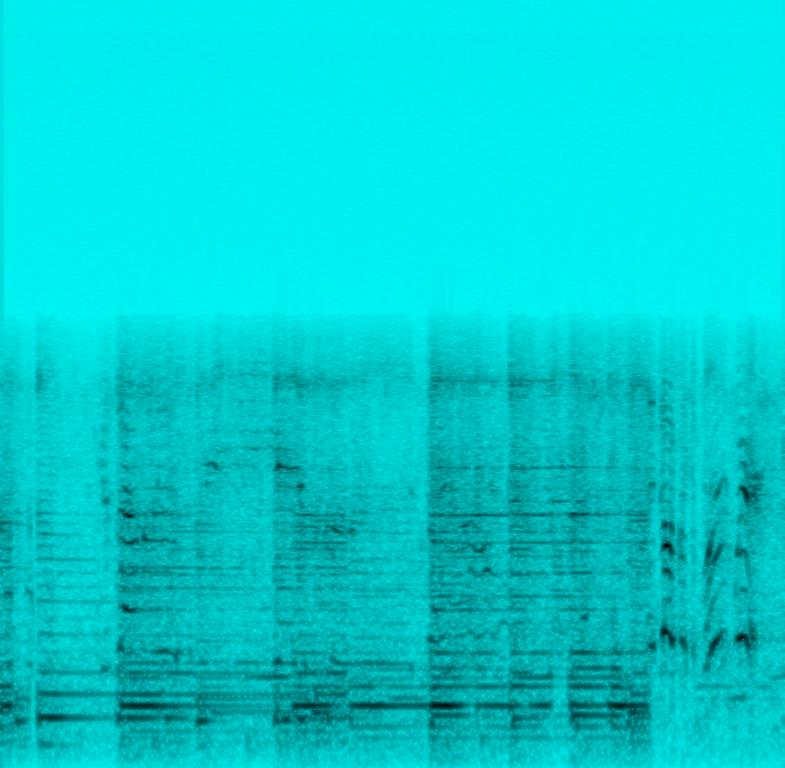
A handicapped musician plays the guitar with his feet and sings and jokes about. The song is medium tempo and retro pop with just a guitar strumming and no other instrumentation. The song is inspiring and relaxing. The song audio quality is very poor.